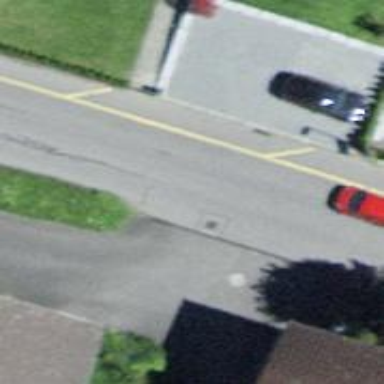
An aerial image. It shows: Smooth asphalt road in residential area.